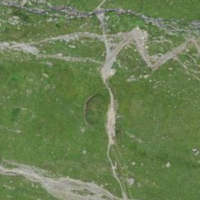
EUNIS habitat code: 23
Species observed at this site:
Geum montanum